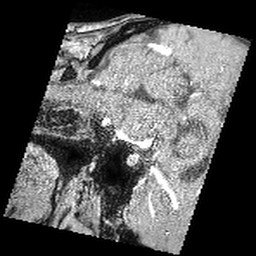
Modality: angio
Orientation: sagittal
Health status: ill
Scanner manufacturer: philips
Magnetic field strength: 3 T
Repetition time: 0.018 s
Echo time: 0.003454 s